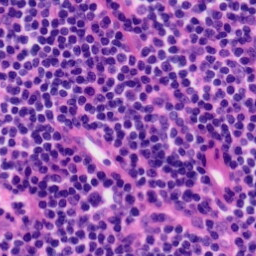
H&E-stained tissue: Tonsil